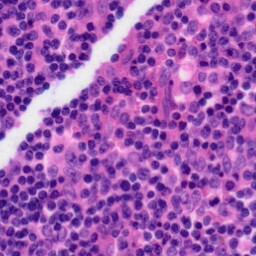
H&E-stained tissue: Tonsil